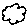
Label: cloud